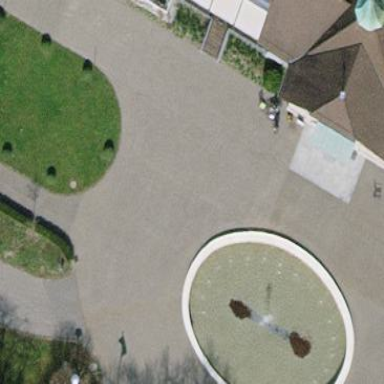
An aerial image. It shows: Fountain.